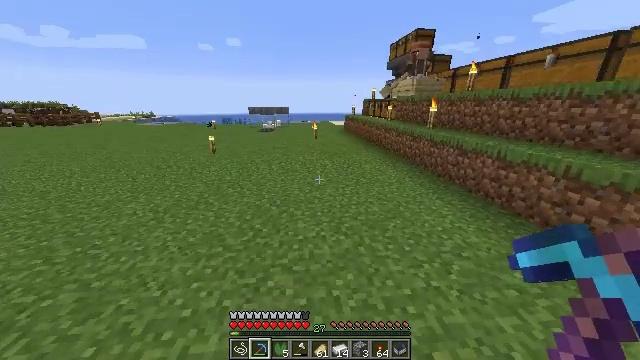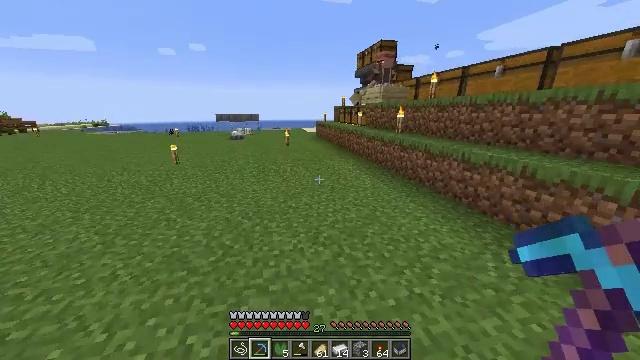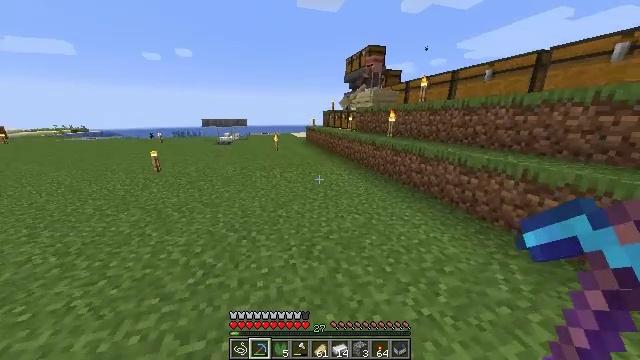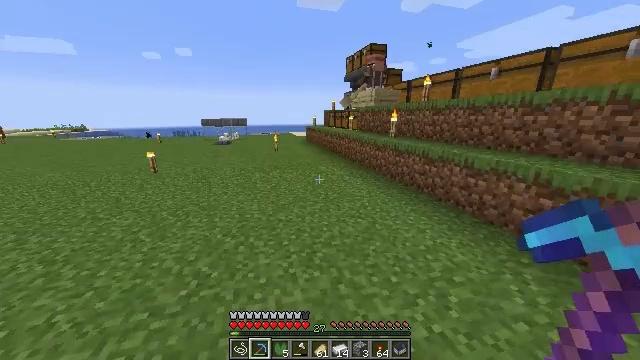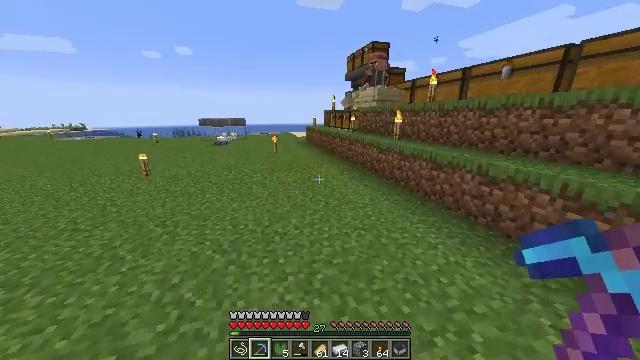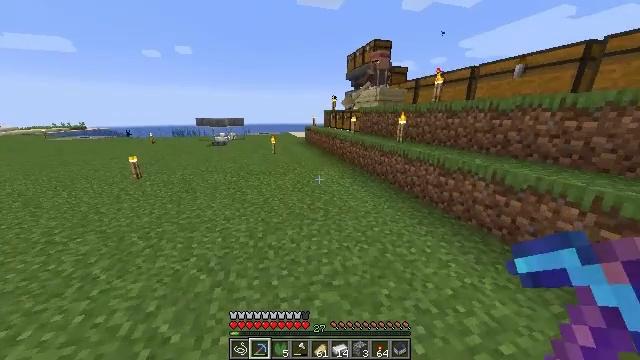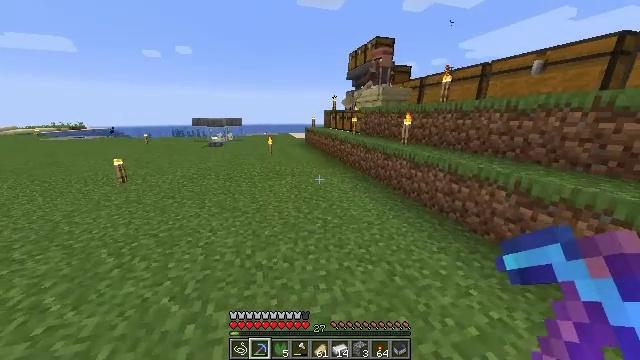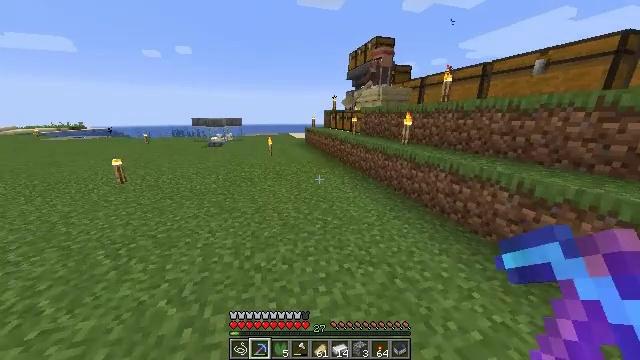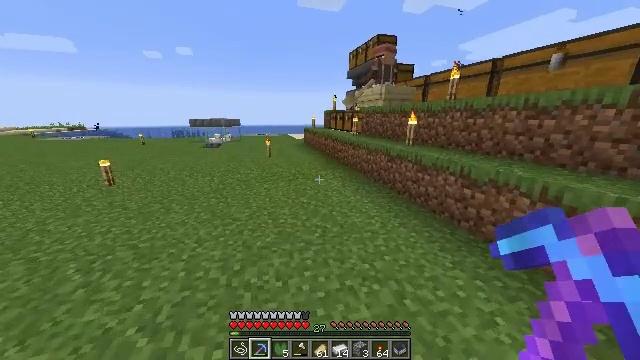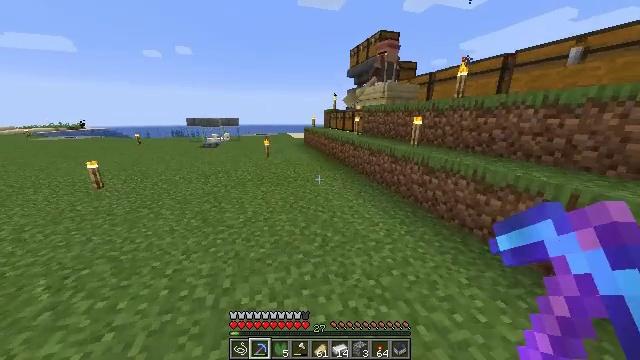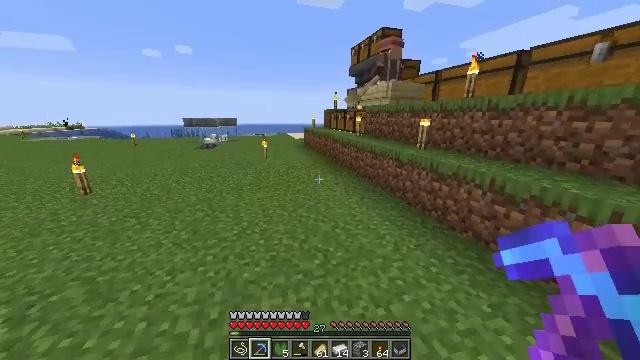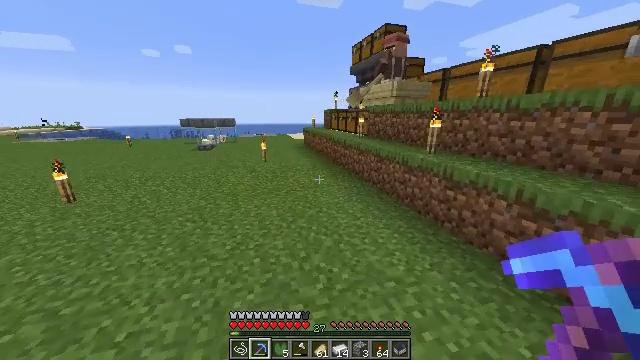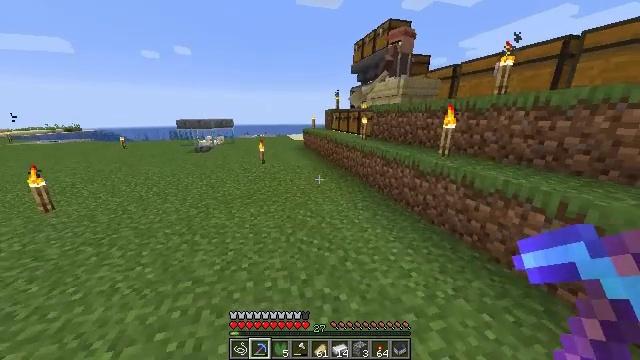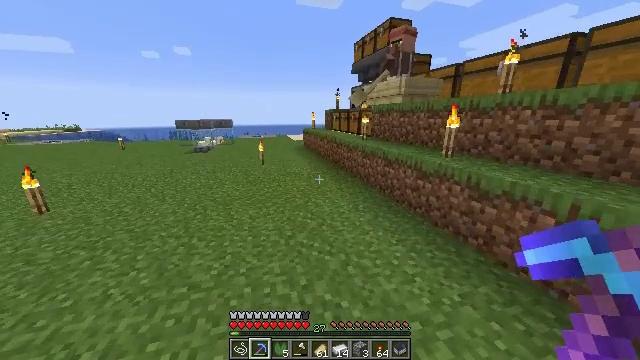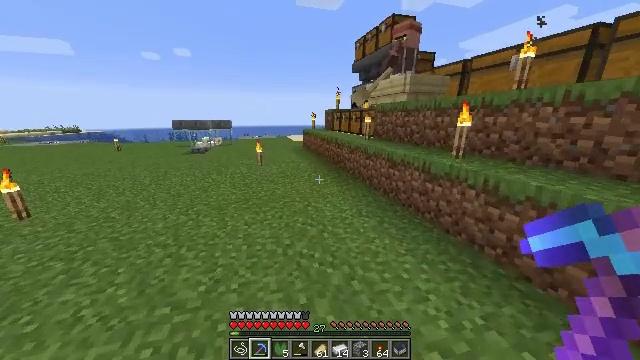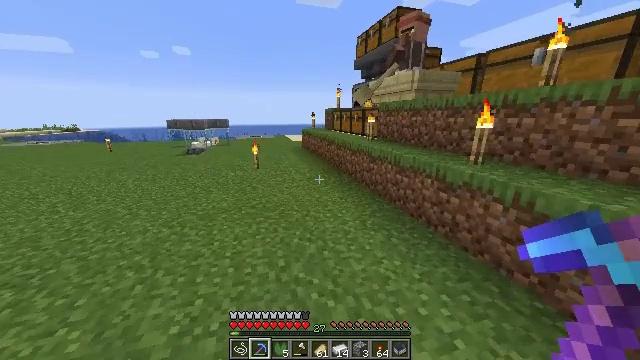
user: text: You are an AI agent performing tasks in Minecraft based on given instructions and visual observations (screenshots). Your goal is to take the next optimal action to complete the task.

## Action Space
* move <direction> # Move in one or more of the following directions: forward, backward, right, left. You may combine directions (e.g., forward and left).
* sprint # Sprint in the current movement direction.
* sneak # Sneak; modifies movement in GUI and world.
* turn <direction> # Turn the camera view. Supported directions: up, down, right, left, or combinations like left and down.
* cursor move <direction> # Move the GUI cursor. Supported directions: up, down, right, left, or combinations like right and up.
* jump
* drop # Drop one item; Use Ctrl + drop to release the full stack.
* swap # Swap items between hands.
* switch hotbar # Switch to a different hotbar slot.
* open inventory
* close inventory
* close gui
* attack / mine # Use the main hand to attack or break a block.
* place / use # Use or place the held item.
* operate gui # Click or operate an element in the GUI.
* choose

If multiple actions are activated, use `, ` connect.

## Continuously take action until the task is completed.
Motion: motion action
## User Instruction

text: Craft a repeater.
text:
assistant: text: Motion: move forward, sprint, turn right and up
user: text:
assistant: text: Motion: move forward, sprint, turn right and up
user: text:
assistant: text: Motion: move forward, sprint
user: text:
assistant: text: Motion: move forward
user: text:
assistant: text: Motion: move forward
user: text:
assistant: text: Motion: move forward, sprint
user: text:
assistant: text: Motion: move forward, sprint
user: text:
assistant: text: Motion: move forward, sprint
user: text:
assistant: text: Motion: move forward, sprint
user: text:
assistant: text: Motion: move forward
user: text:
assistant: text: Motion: move forward, sprint
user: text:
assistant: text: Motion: move forward, sprint
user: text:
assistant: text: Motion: move forward, sprint
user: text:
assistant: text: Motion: move forward, sprint
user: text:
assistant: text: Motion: move forward
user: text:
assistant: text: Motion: move forward
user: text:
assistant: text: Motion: move forward
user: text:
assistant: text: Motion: move forward
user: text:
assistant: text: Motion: move forward
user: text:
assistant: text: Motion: move forward
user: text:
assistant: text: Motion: move forward
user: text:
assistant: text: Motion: move forward, jump
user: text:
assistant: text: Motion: move forward, jump
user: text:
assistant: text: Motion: move forward, jump
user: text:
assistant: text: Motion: move forward, jump
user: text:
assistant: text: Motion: move forward, jump
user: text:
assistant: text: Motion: move forward, turn right, jump
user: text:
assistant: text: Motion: move forward, turn right and down, jump
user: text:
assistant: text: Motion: move forward, turn right and down, jump
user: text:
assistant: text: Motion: move forward, turn right and down, jump